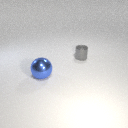
small gray metal cylinder to the right of large blue metal sphere